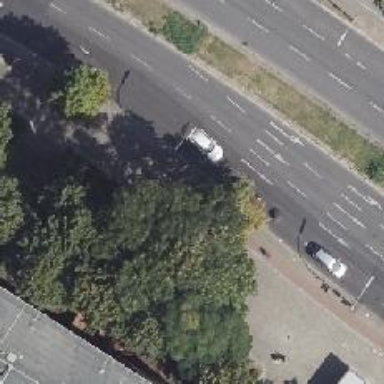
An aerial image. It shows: Cycleway track with kerb separation on the left side.